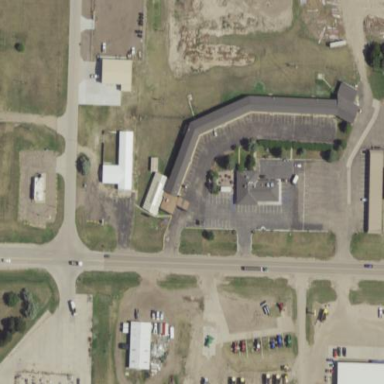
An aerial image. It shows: Motel building.